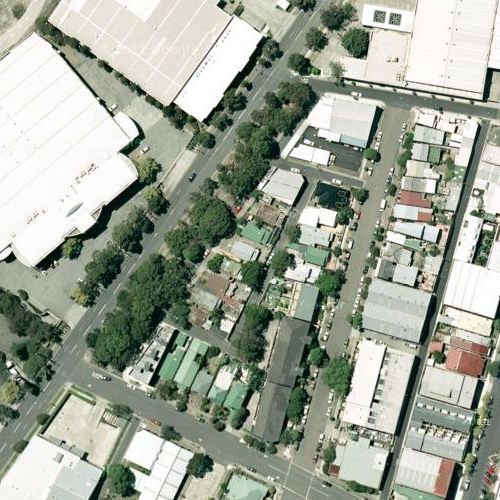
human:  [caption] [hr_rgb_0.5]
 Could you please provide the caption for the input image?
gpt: There are some white buildings and warehouses in the industrial .

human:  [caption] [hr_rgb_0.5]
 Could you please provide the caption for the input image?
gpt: Some white buildings and warehouses in the industrial area while some raods go through .

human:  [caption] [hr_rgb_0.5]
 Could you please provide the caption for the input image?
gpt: An industrial area with some buildings and warehouses in it .

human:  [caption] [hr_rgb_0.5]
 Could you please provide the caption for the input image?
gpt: An industrial area with many white buildings and warehouses in it .

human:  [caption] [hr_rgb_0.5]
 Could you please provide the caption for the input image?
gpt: Some roads go through the industrial area .